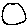
Label: circle